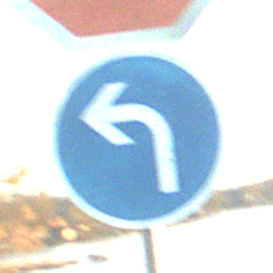
Verkehrszeichen: VorgeschriebeneFahrtrichtungLinks
Zusatzzeichen oben: Stop
Umgebung: Outdoor, RoadRail
Tageszeit: SunriseSunset
Wetter: PartlyCloudy
Licht: Natural
Jahreszeit: NotSpecified
Kontrast: HighContrast